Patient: sex M, age 60
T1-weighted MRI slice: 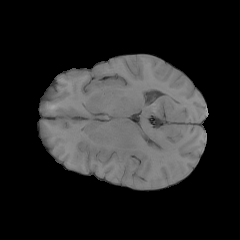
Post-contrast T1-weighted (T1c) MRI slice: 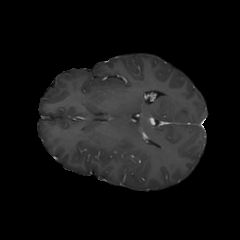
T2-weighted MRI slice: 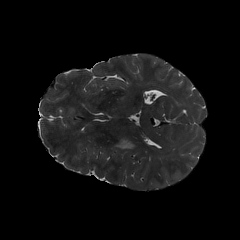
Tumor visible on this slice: yes
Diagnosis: Glioblastoma, IDH-wildtype
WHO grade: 4